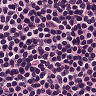
Metastatic tissue present: no